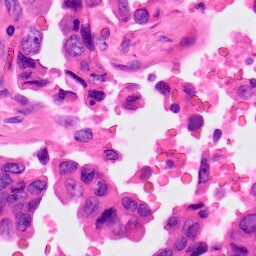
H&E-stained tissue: Lung